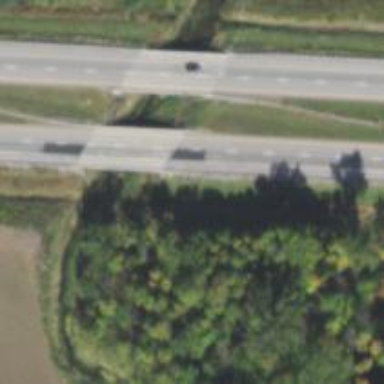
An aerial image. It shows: Asphalt road on bridge. The road is trunk highway and is motorway and expressway.